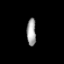
Tissue: prostate
Cell type: T cells
Senescence score: 0.7209
Nuclear area (px): 247
Mean DAPI intensity: 160.121